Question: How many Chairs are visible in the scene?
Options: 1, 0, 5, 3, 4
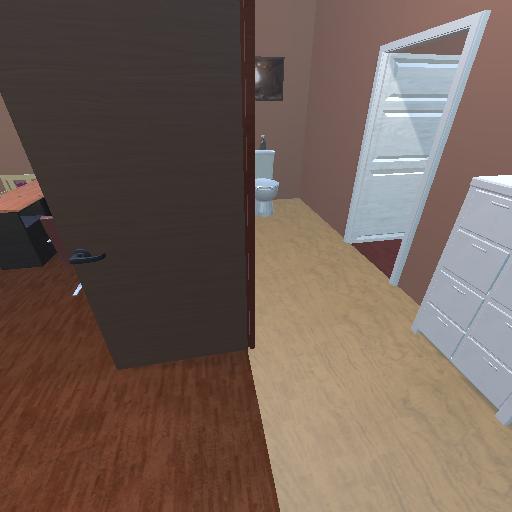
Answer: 1